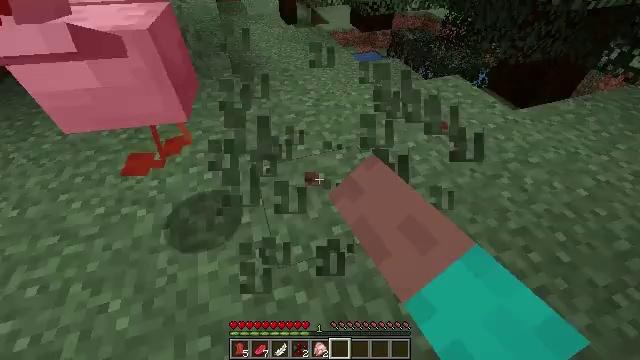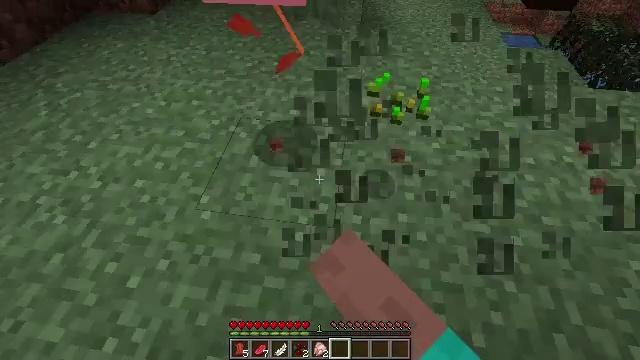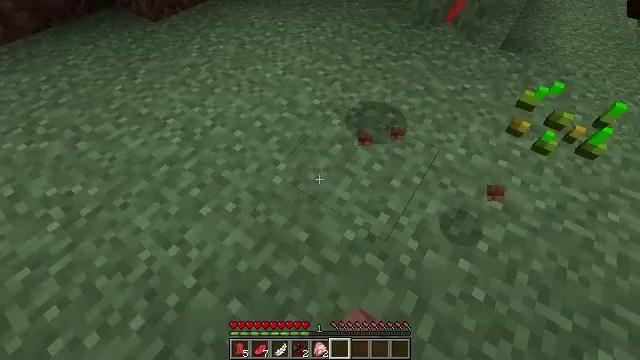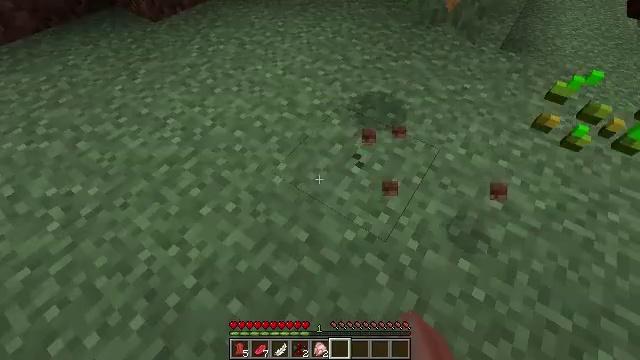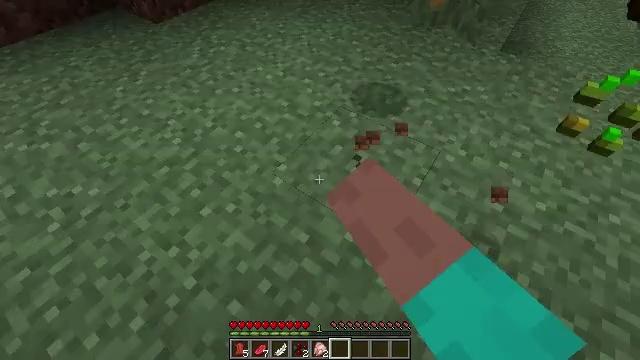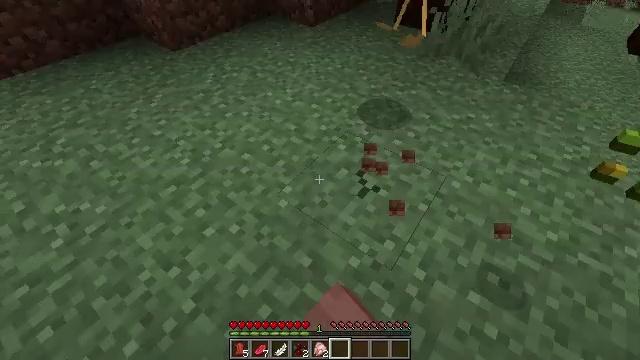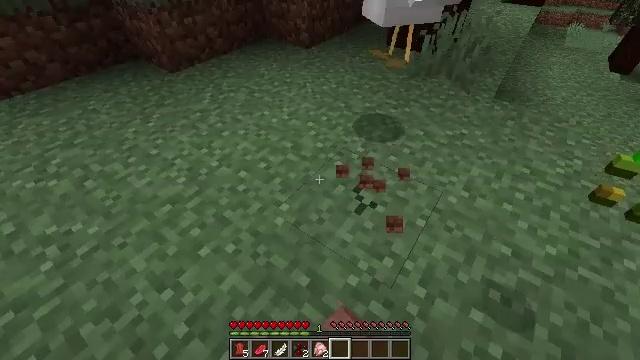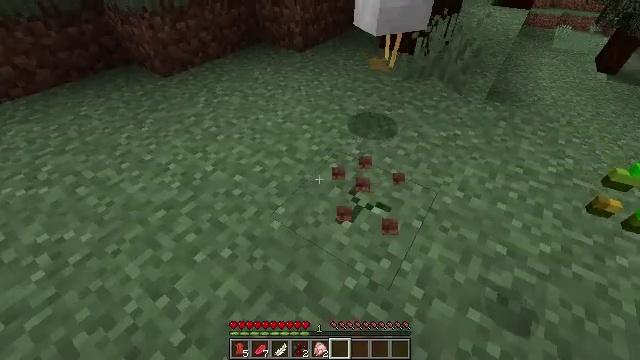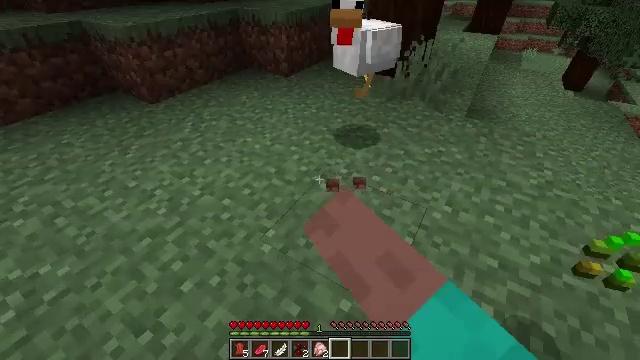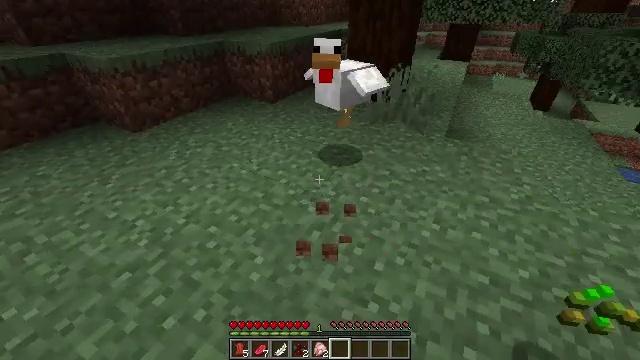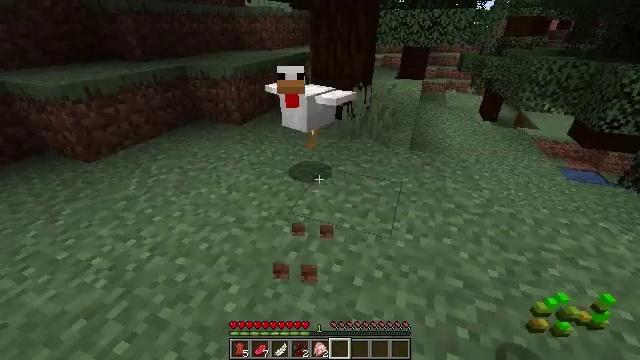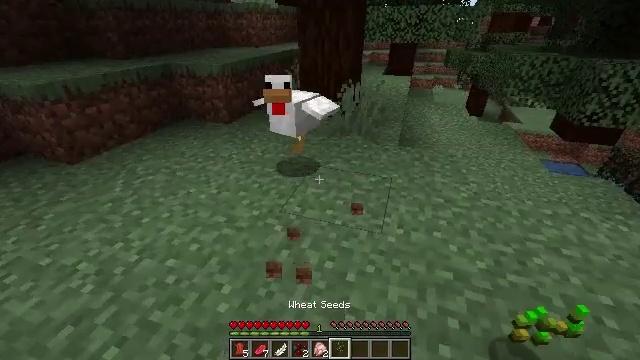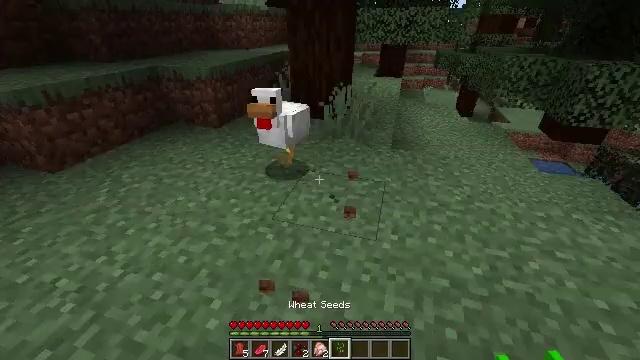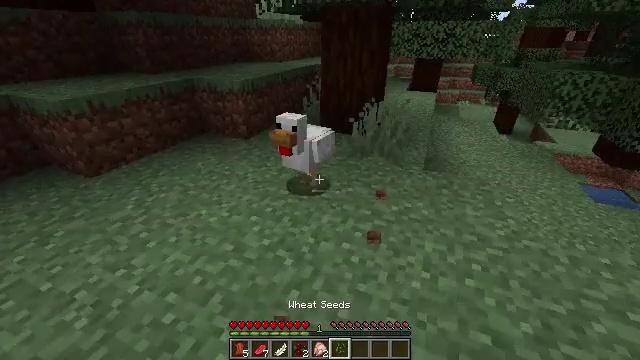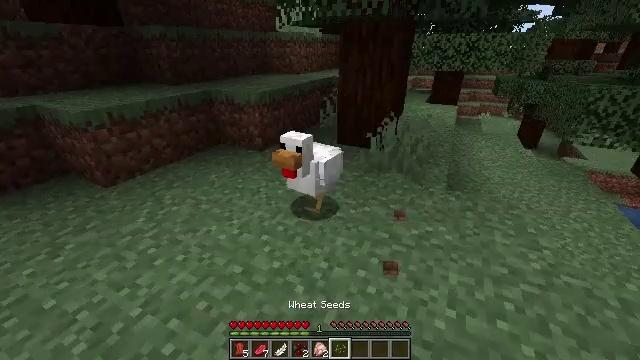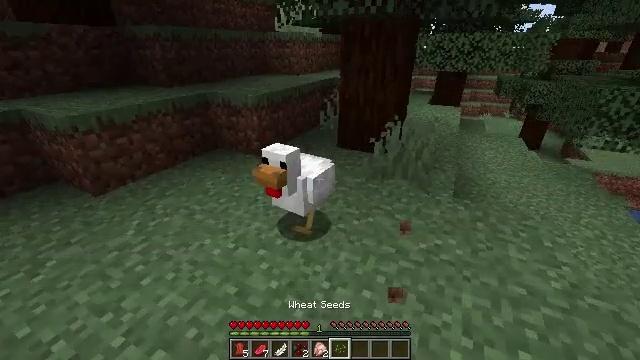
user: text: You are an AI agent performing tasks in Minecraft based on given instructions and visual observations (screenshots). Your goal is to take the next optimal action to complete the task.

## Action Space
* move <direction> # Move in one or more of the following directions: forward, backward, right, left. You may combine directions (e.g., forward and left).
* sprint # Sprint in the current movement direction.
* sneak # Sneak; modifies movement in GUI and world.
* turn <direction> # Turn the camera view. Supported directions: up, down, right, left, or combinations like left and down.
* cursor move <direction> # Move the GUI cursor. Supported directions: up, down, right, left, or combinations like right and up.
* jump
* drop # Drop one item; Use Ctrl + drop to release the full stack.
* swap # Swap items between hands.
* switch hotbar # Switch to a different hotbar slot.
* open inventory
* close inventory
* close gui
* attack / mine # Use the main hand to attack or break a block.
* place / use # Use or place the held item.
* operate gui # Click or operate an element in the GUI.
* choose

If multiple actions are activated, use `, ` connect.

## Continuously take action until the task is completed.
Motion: motion action
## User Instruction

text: Hunt a chicken.
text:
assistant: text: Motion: turn left and down, attack / mine
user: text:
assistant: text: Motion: turn left, attack / mine
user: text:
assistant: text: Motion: attack / mine
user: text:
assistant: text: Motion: attack / mine
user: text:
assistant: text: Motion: turn left and up, attack / mine
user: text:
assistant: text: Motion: turn right and up, attack / mine
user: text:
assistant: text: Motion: turn right, attack / mine
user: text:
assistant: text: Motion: turn right and up, attack / mine
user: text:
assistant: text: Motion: turn right and up
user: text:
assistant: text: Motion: turn right and up
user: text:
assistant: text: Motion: turn right, attack / mine
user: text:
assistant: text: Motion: move forward, turn right, attack / mine
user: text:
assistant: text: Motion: move forward, turn left and up
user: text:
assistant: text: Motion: move forward, turn left and up, attack / mine
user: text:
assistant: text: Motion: move forward, attack / mine
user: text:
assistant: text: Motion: move forward, turn left, attack / mine
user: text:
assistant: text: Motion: move forward, turn left, attack / mine
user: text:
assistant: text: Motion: move forward, turn down, attack / mine
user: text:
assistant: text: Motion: turn right and down, attack / mine
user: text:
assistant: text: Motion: turn down
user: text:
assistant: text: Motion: turn left and down, attack / mine
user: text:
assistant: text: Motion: turn left, attack / mine
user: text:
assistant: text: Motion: turn left and up, attack / mine
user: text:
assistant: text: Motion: turn left, attack / mine
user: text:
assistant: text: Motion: turn left and down, attack / mine
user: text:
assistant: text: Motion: turn left, attack / mine
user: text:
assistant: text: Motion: move forward, turn left and up
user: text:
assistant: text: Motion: move forward, turn left and up, attack / mine
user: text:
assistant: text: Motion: move forward, turn up, attack / mine
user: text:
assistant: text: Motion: move forward, turn right, attack / mine